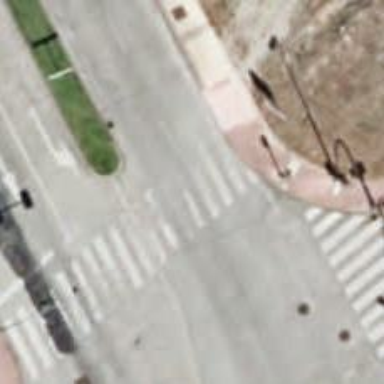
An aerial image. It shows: Zebra crossing on footway.